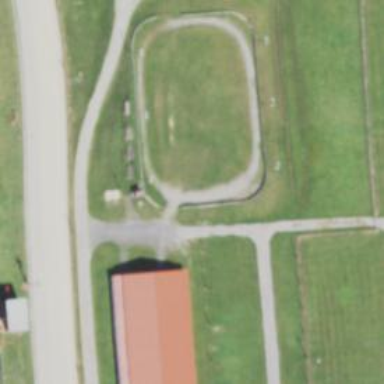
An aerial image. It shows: Track designed for horse racing in leisure land setting.